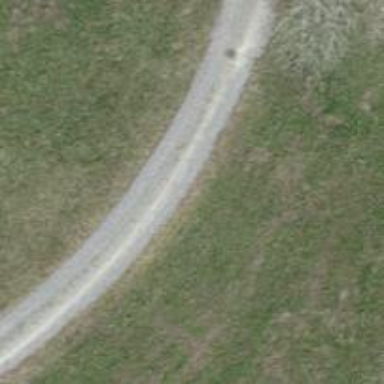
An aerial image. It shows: Track with grade3 tracktype.